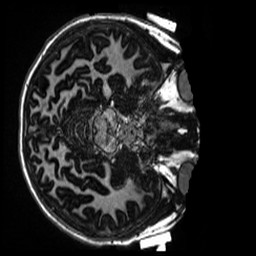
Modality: MP2RAGE
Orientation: axial
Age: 10
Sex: male
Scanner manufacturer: siemens
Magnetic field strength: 3 T
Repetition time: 4 s
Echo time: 0.00303 s